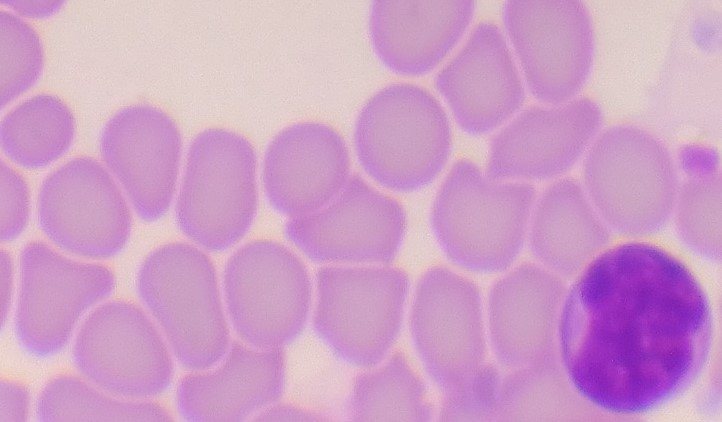
White blood cell type: Lymphocyte